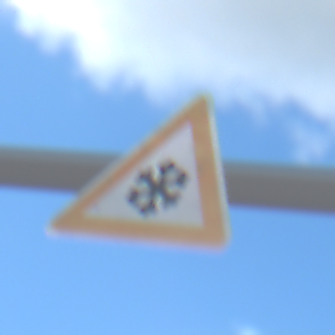
Verkehrszeichen: SchneeOderEisglaette
Umgebung: Outdoor, Suburban
Tageszeit: MorningAfternoon
Wetter: PartlyCloudy
Licht: Natural
Jahreszeit: NotSpecified
Kontrast: HighContrast